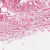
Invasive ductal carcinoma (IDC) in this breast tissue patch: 0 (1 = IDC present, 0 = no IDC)